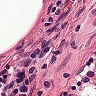
Metastatic tissue present: no